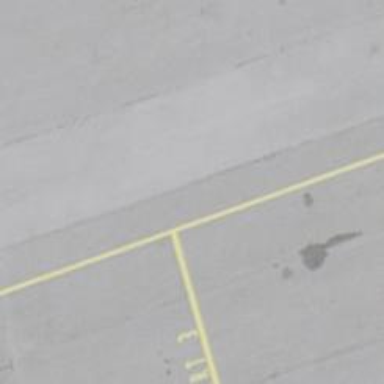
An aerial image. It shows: Airport parking position.